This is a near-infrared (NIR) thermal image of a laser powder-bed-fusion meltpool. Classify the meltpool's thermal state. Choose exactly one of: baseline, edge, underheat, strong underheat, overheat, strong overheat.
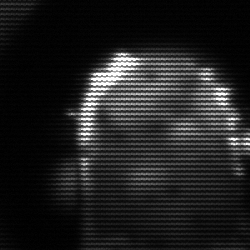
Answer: baseline